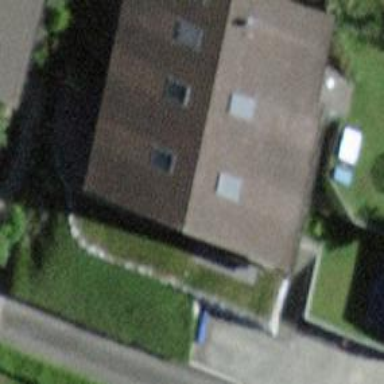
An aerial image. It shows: Residential building.